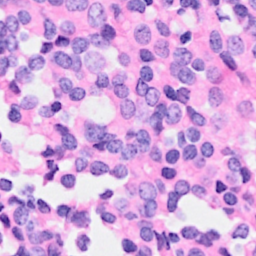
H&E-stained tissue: Breast